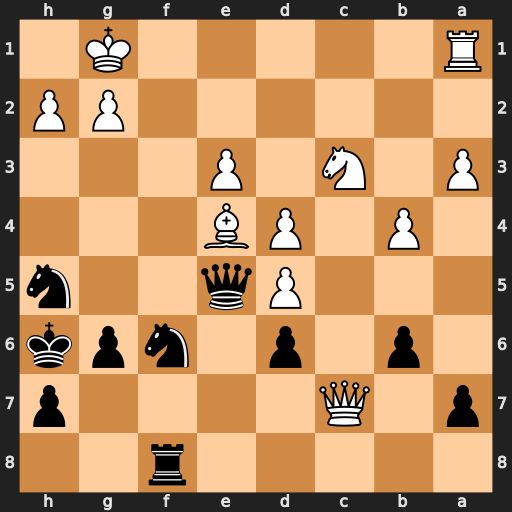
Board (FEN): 5r2/p1Q4p/1p1p1npk/3Pq2n/1P1PB3/P1N1P3/6PP/R5K1
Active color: b
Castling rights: -
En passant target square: -
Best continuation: Qg5 Re1 Ng4